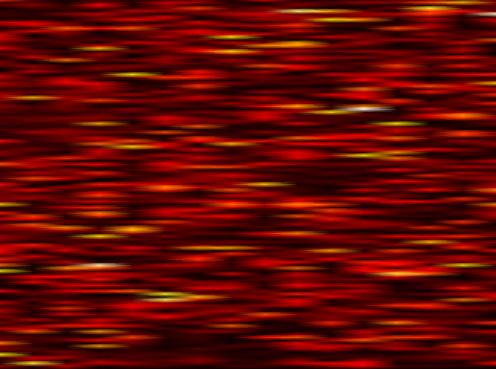
Label: WOLA